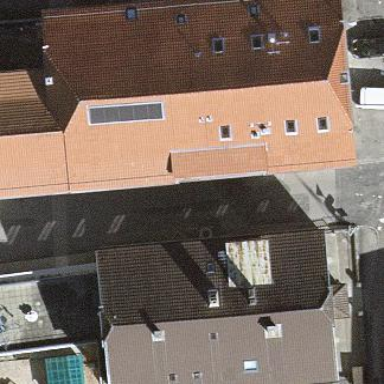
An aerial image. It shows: Commercial building with half-hipped roof shape.